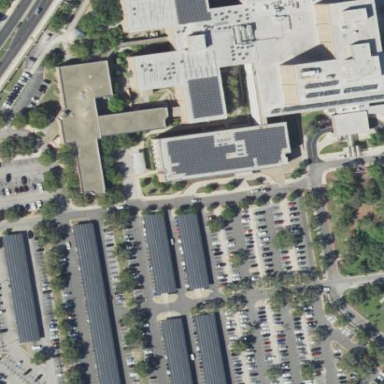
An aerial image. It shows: Healthcare facility identified as hospital.